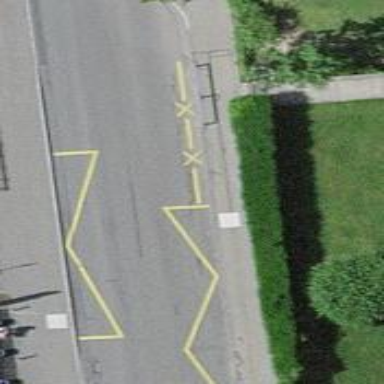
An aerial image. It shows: Bus stop with platform for public transport.